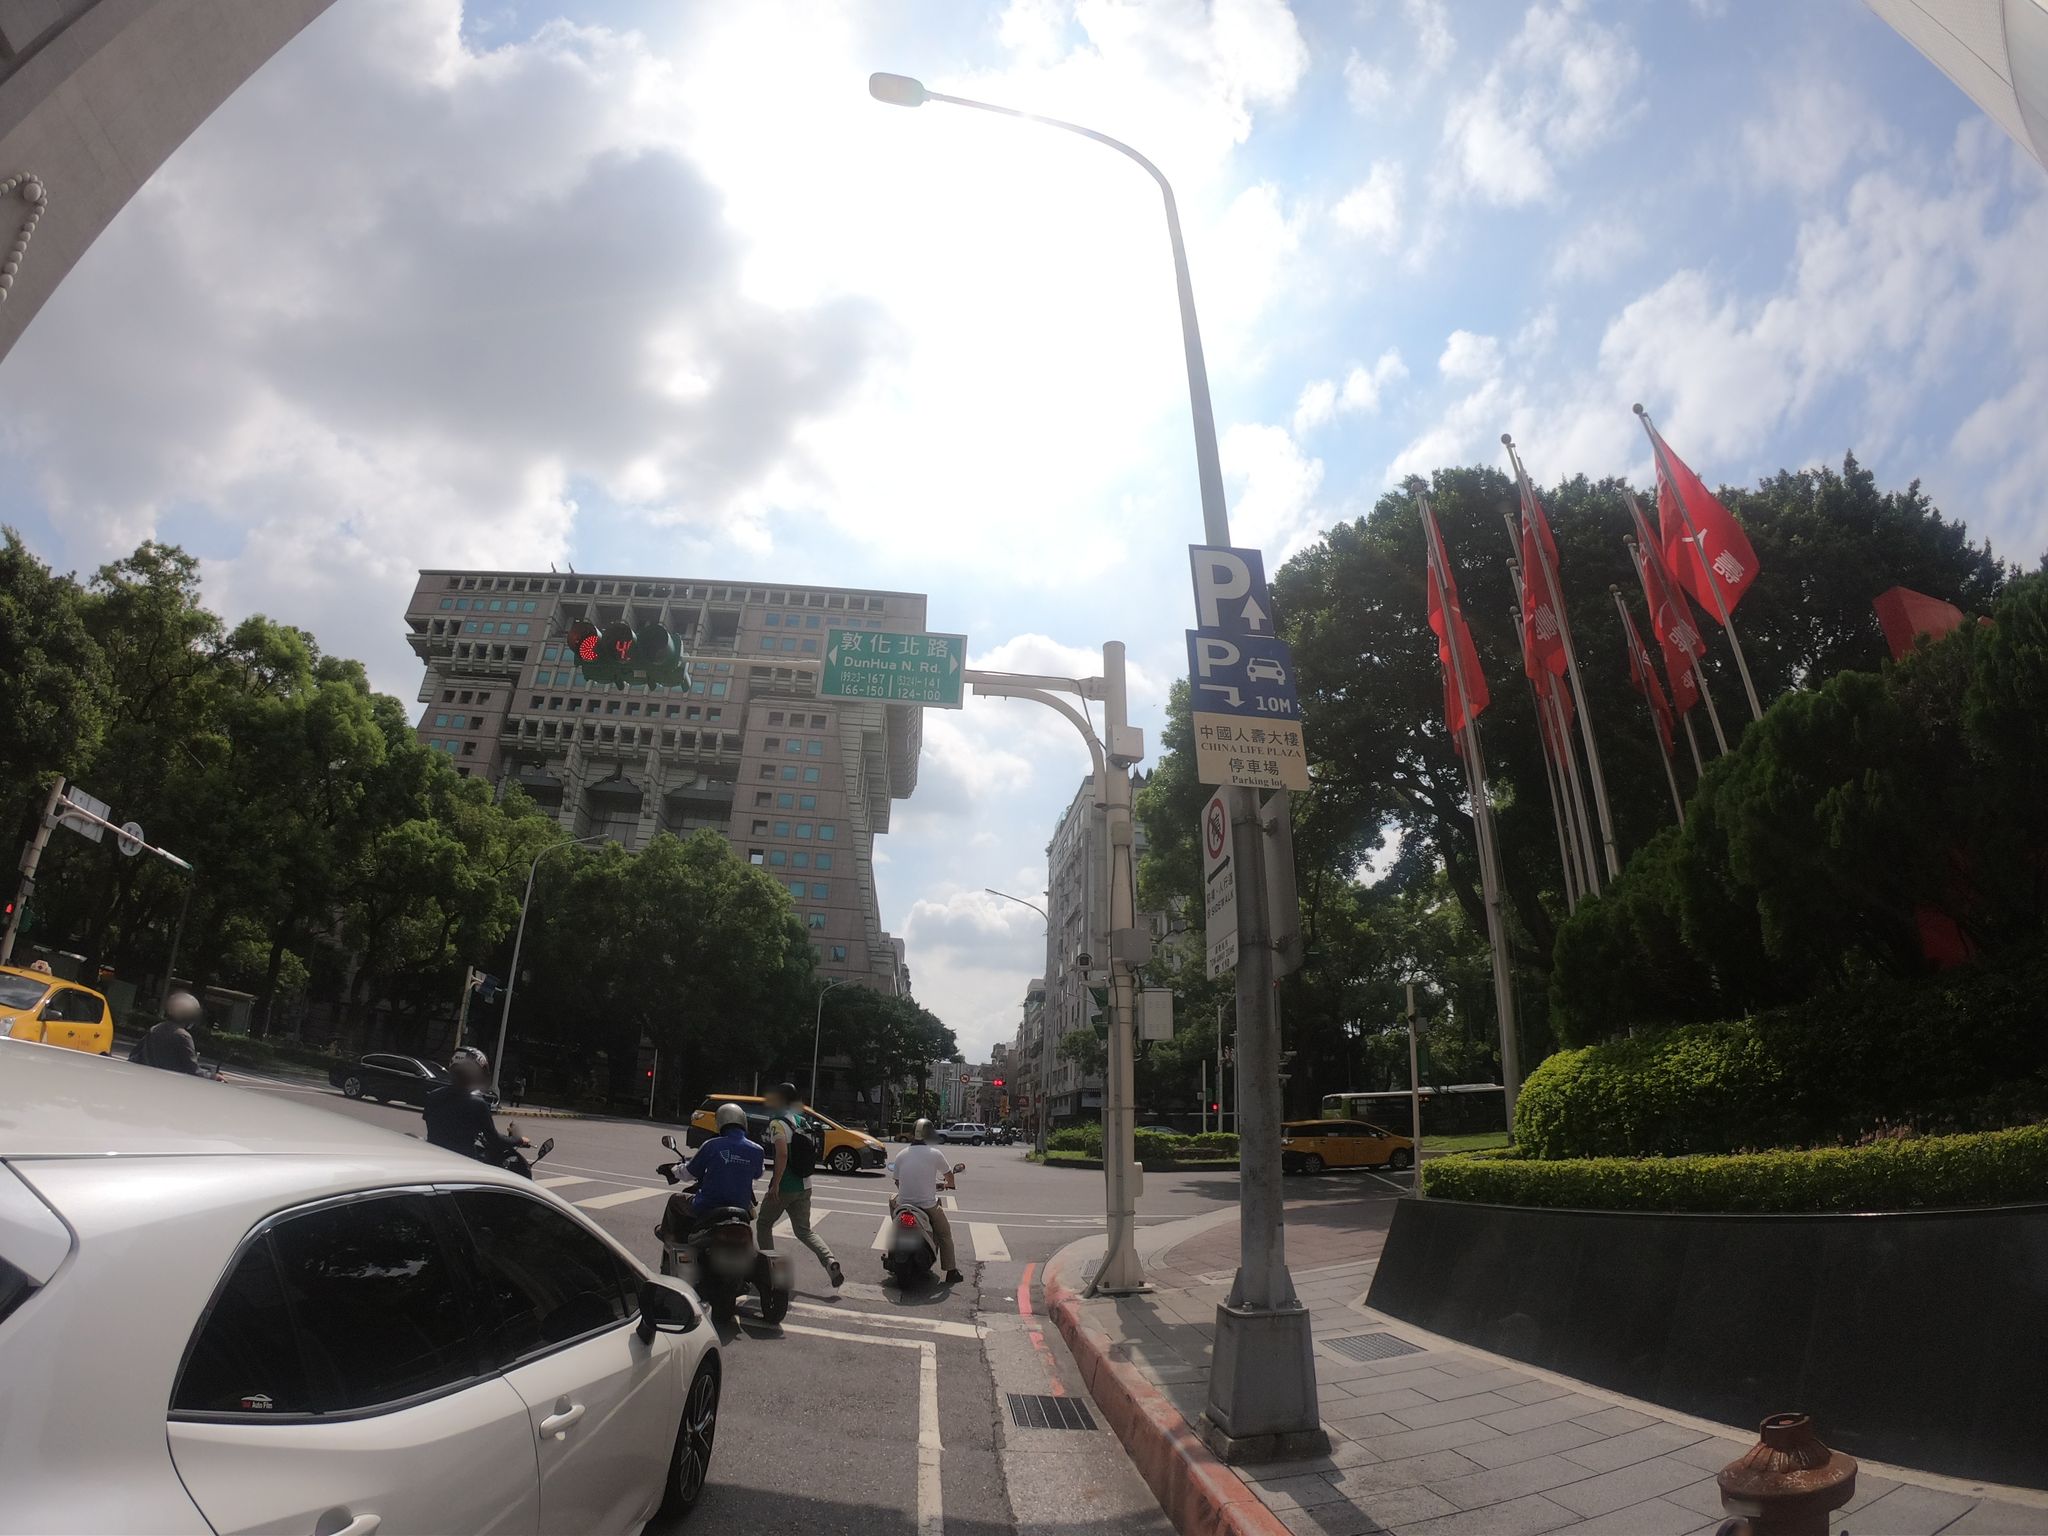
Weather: cloudy
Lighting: day
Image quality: good
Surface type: cycling surface
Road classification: footway
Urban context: urban centre
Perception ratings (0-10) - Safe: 6.15, Lively: 9.66, Beautiful: 5.76, Boring: 3.57, Depressing: 3.28, Wealthy: 5.06